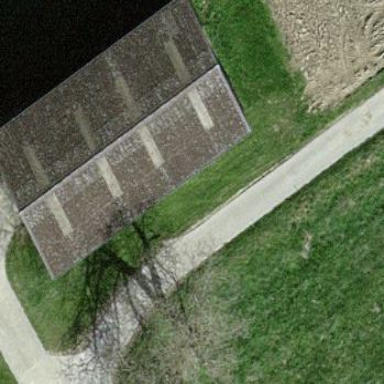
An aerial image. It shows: Farm auxiliary building.